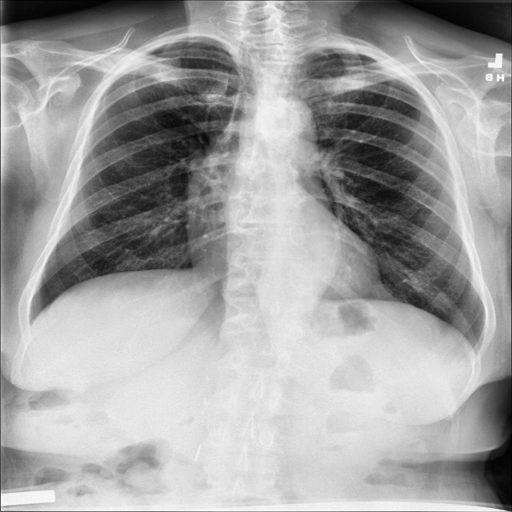
Finding: NORMAL